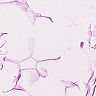
Metastatic tissue present: no